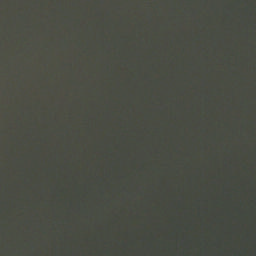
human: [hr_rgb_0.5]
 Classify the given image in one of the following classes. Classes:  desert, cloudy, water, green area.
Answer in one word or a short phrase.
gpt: cloudy